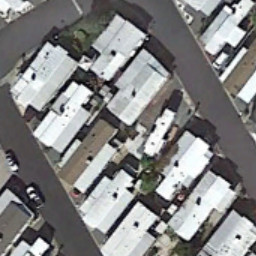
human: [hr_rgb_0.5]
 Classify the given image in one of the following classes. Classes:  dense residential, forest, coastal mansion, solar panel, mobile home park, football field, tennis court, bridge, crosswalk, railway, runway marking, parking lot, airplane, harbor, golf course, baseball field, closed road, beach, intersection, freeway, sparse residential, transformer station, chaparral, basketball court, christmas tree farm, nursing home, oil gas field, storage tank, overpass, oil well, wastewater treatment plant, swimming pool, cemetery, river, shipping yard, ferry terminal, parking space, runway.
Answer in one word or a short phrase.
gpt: mobile home park